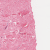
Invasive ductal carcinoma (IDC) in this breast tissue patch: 0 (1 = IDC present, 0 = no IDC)